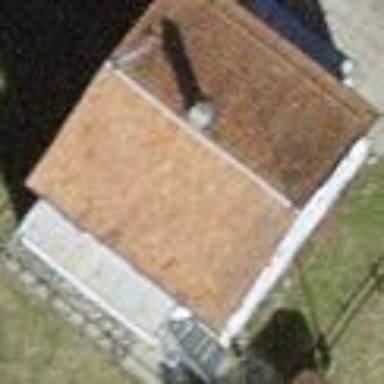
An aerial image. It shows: Simple and straightforward house.